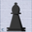
Piece: bB